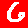
Digit: 6